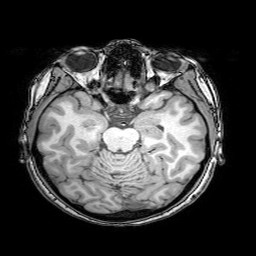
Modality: T1w
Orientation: coronal
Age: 31
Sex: female